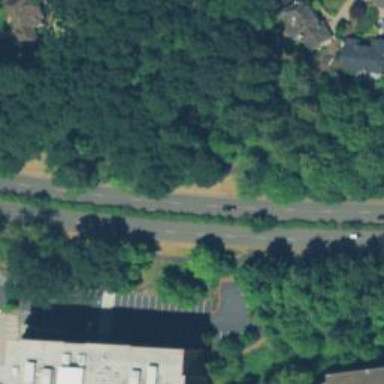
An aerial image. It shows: Primary road with asphalt surface.